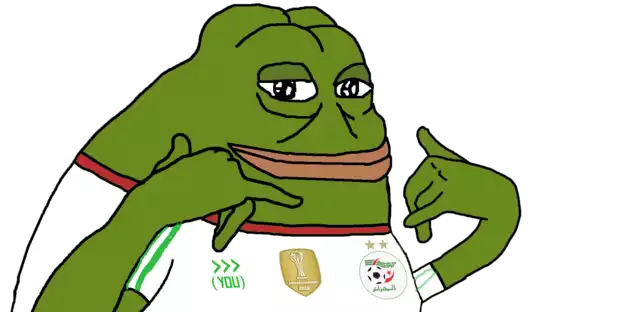
Label: 5_Pepe